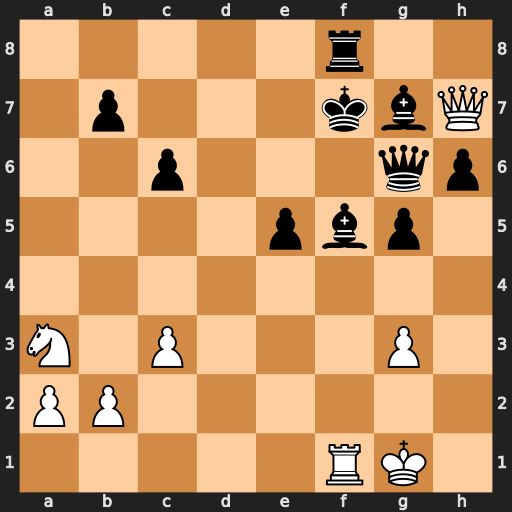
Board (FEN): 5r2/1p3kbQ/2p3qp/4pbp1/8/N1P3P1/PP6/5RK1
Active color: w
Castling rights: -
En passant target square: -
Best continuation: Rxf5+ Qxf5 Qxf5+